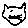
Label: cat